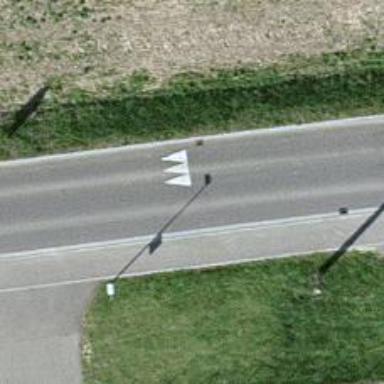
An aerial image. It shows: Bump for traffic calming.